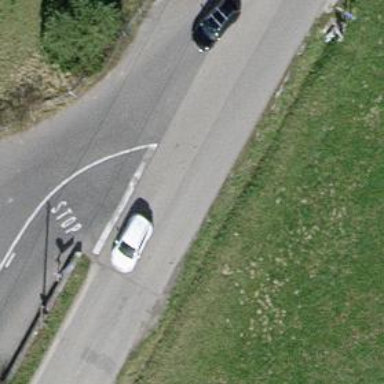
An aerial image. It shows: Guidepost providing information.